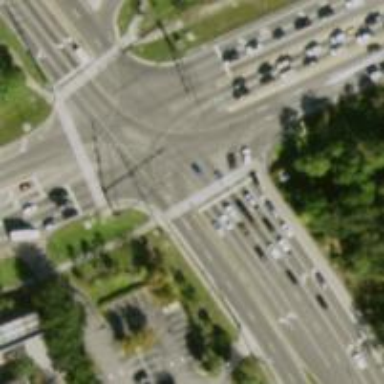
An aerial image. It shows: Marked crossing on footway.